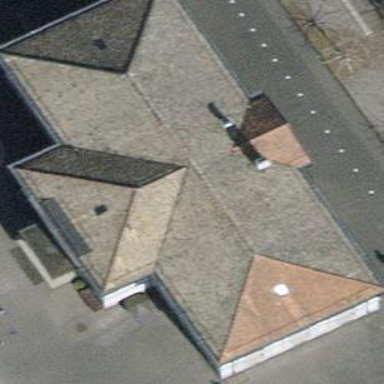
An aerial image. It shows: School building with hipped roof.